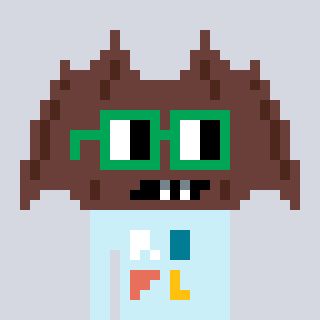
a pixel art character with square green glasses, a bat-shaped head and a cold-colored body on a cool background